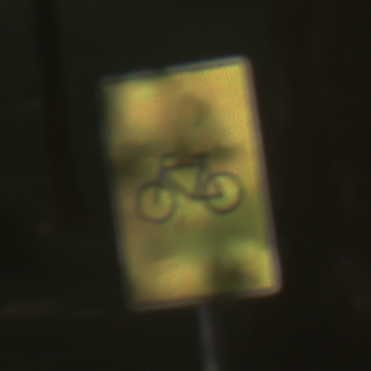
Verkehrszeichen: RadverkehrOhnePfeilsymbol
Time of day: MorningAfternoon
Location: Outdoor (Nature)
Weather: Clear
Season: NotSpecified
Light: Natural